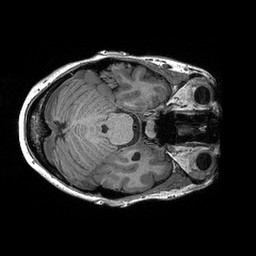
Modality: T1w
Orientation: axial
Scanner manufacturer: siemens
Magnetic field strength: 3 T
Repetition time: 2.3 s
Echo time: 0.00298 s